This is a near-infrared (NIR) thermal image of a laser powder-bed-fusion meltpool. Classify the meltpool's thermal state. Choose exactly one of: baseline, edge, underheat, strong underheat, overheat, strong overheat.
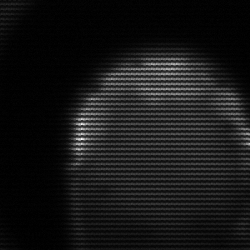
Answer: edge